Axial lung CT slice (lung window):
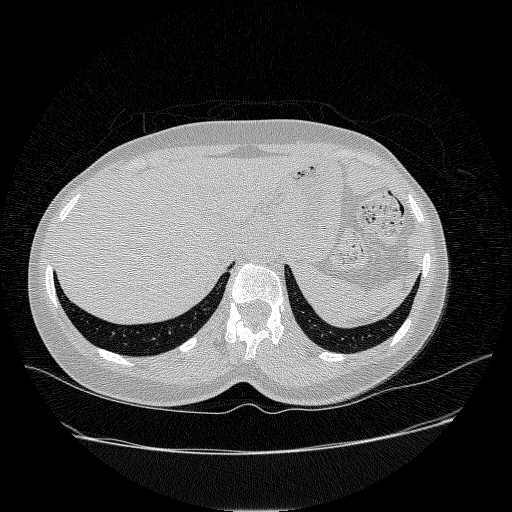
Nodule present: no